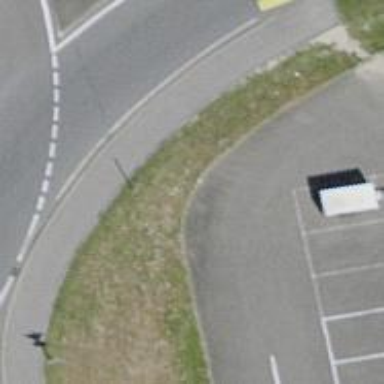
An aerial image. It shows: Asphalt parking aisle road.